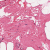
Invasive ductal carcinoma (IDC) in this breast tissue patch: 0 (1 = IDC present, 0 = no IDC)